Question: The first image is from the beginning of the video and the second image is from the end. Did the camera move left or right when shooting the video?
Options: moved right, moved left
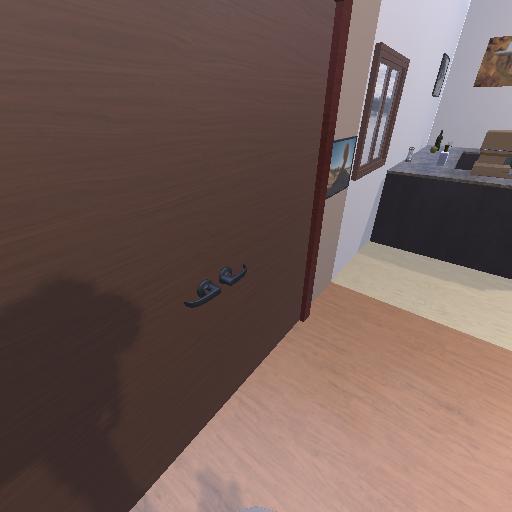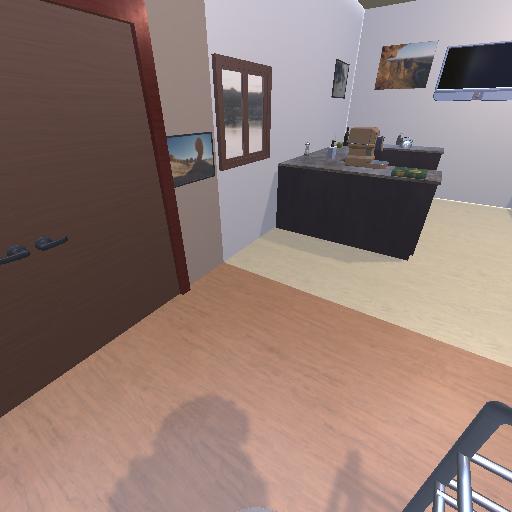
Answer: moved right